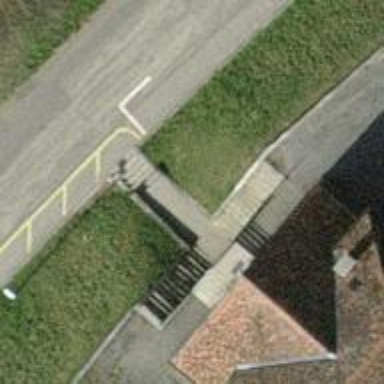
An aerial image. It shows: Set of steps on the road.